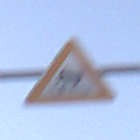
Verkehrszeichen: SchleuderOderRutschgefahr
Umgebung: Outdoor, RoadRail
Tageszeit: SunriseSunset
Wetter: PartlyCloudy
Licht: Natural
Jahreszeit: NotSpecified
Kontrast: LowContrast